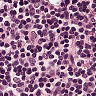
Metastatic tissue present: no